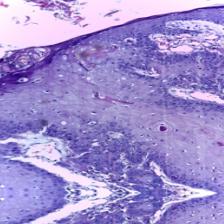
Diagnosis: OSCC